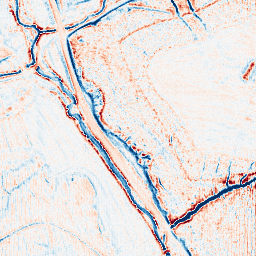
Category: edge_preserving
Decomposition family: anisotropic_diffusion
Decomposition parameters: iterations: 10
kappa: 30
gamma: 0.2
Upsampling method: fft_zeropad
Upsampling parameters: scale: 2
Upsampling scale: 2